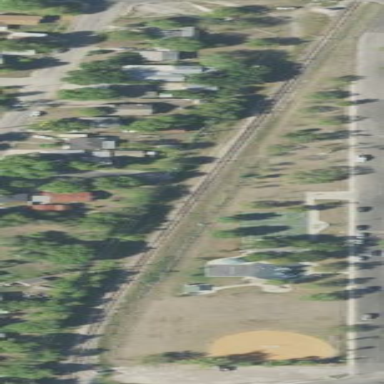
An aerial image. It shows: Railway area.